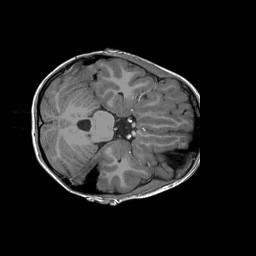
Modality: T1w
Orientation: coronal
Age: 9
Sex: male
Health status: ill